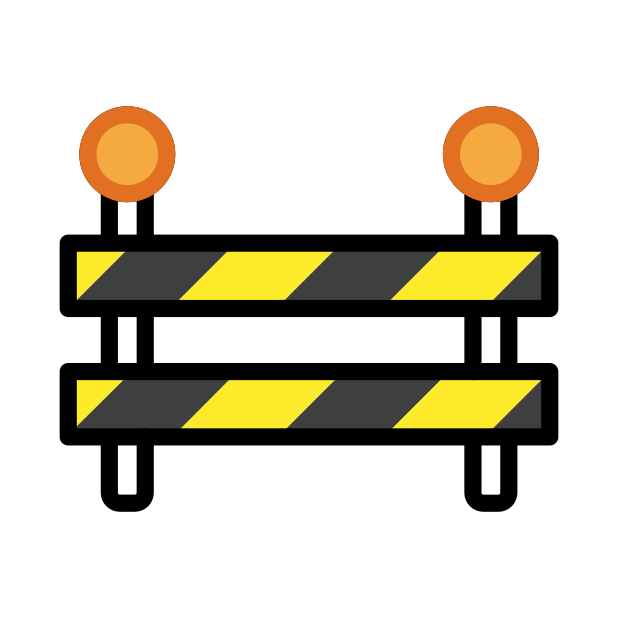
Emoji: 🚧
Name: construction sign
Unicode: 0x1f6a7